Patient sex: F
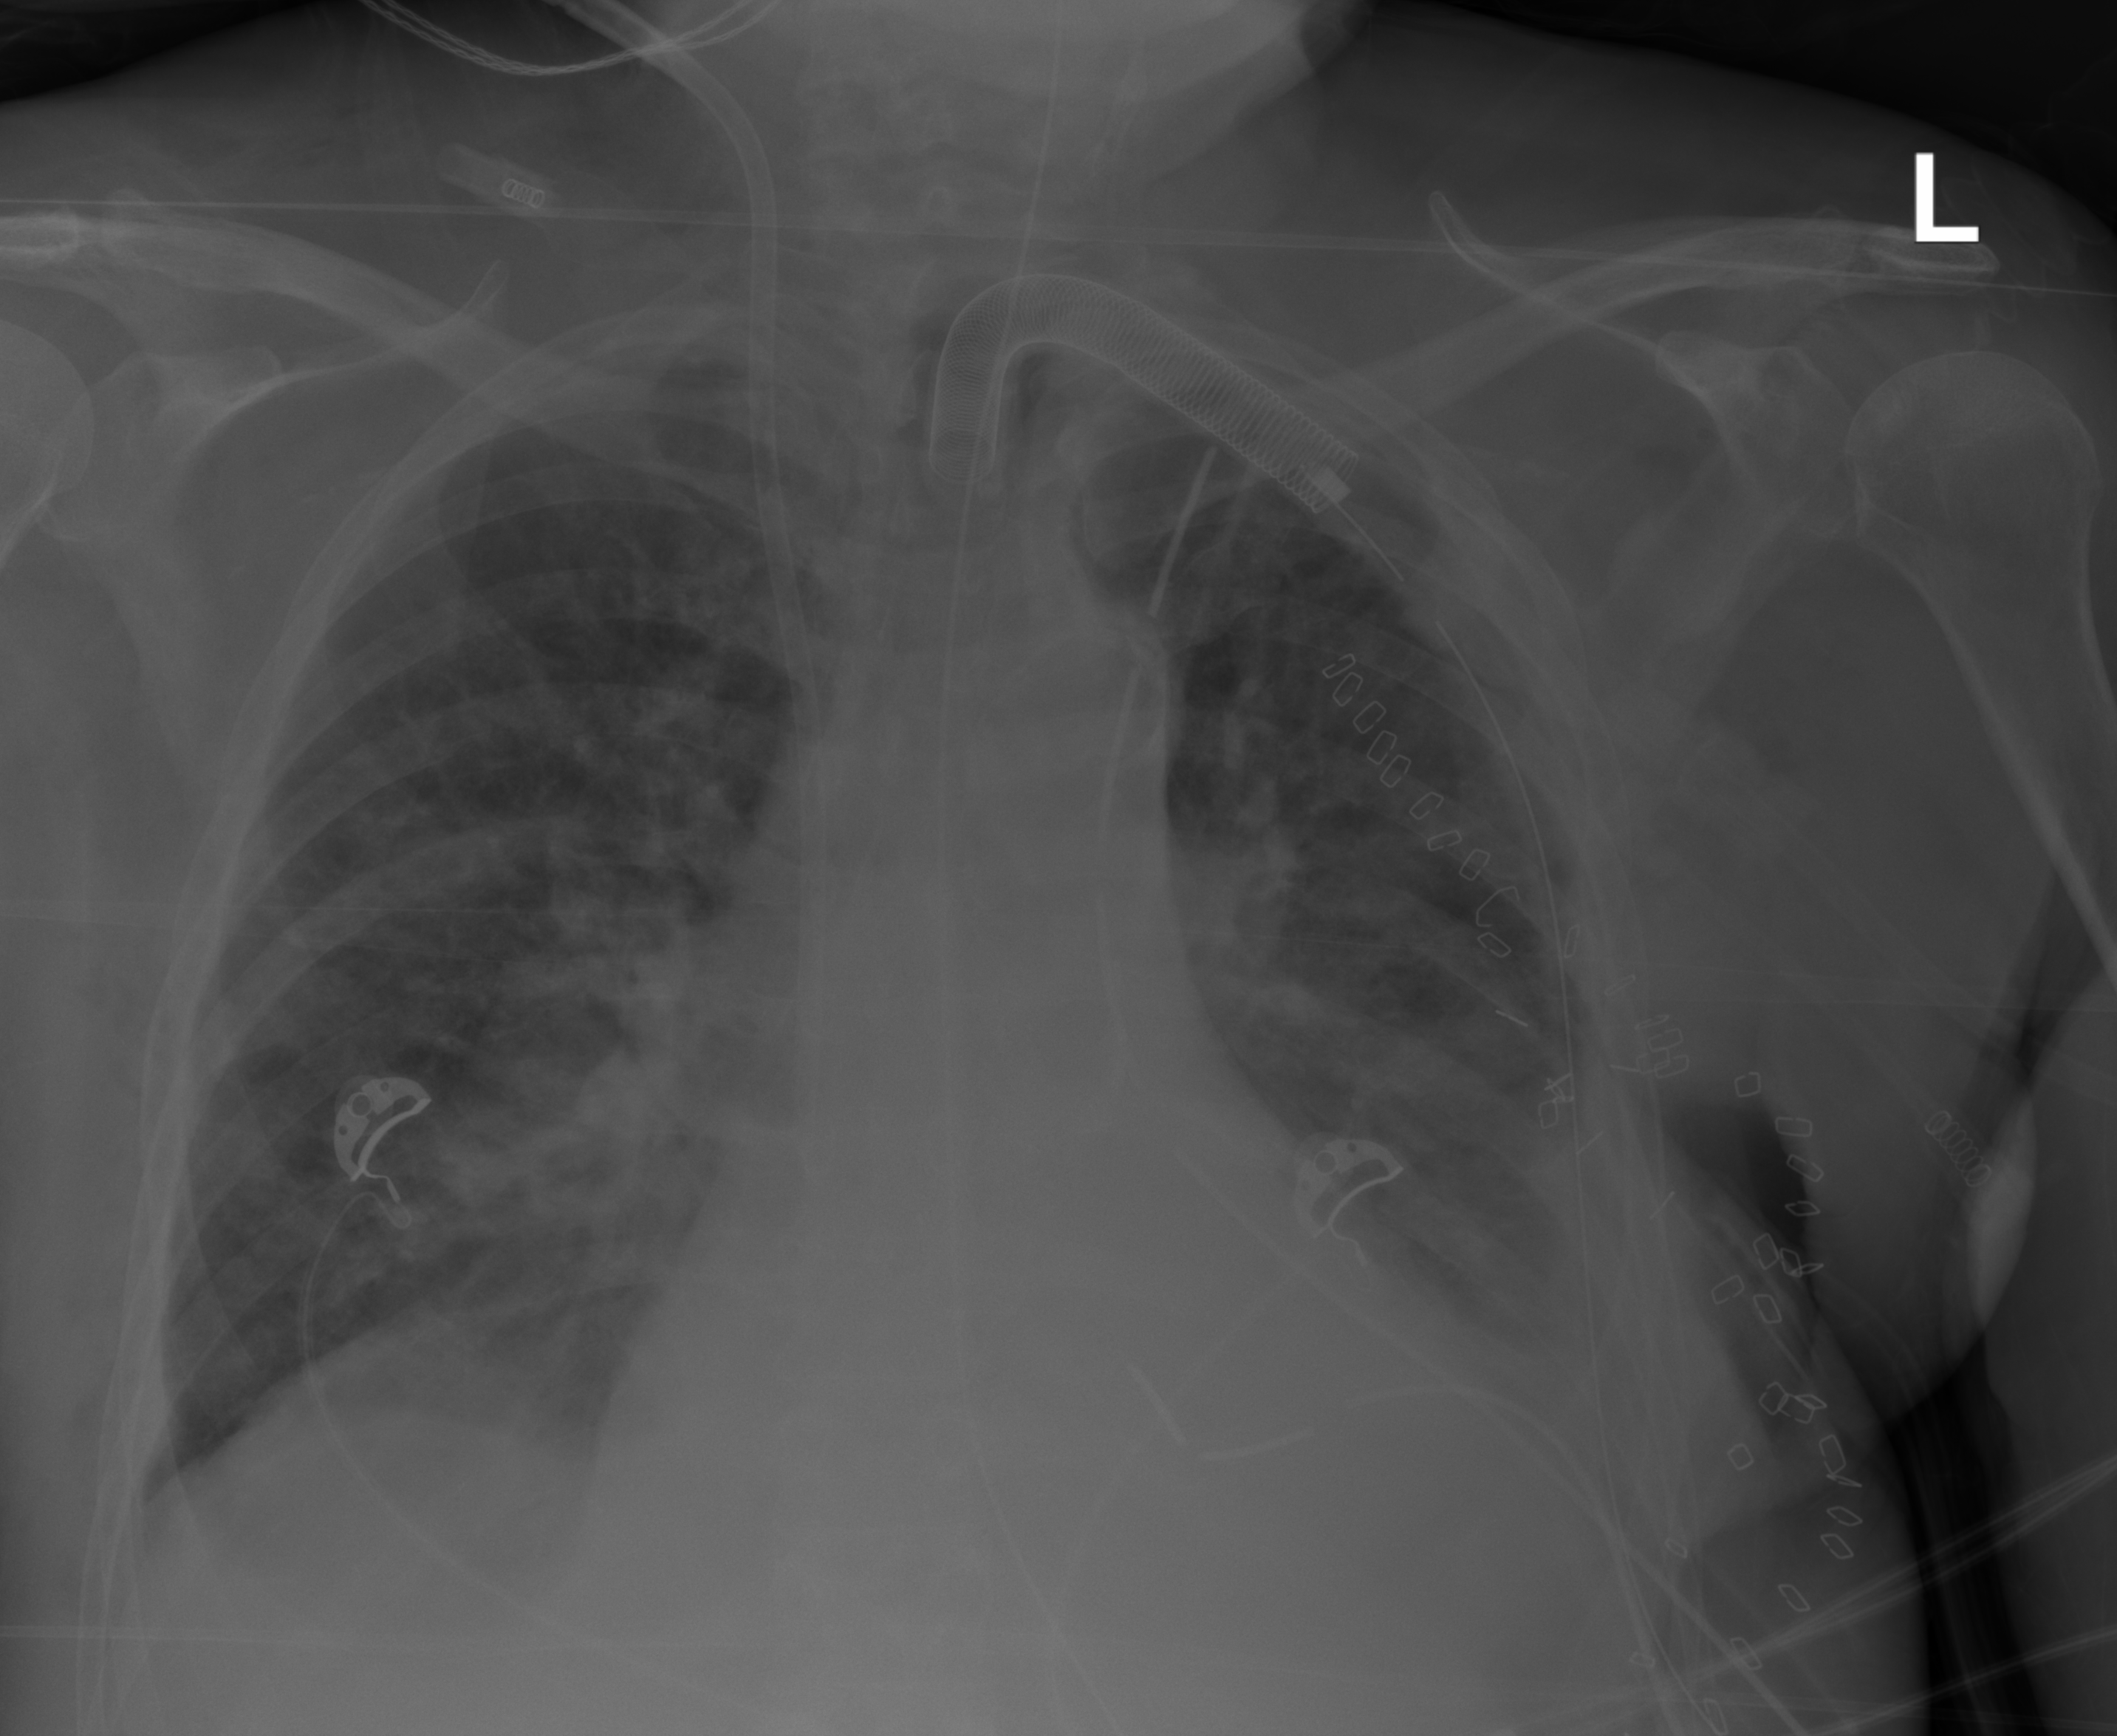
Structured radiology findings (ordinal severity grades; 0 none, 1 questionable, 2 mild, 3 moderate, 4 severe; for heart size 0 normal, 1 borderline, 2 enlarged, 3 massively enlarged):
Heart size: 2
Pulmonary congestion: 0
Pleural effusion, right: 0
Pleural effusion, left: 2
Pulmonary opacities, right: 2
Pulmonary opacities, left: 2
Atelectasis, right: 2
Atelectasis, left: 2